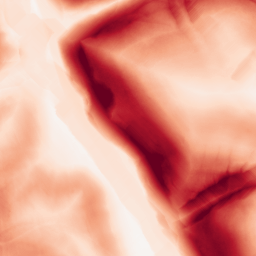
Category: morphological
Decomposition family: morphological_gradient
Decomposition parameters: size: 15
shape: diamond
Upsampling method: quadratic
Upsampling parameters: scale: 4
Upsampling scale: 4